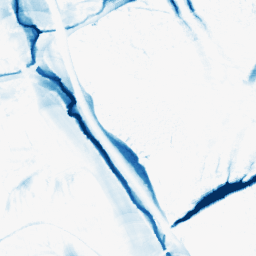
Category: morphological
Decomposition family: morphological_ellipse
Decomposition parameters: operation: closing
width: 20
height: 50
Upsampling method: sinc_blackman
Upsampling parameters: scale: 2
kernel_size: 16
Upsampling scale: 2